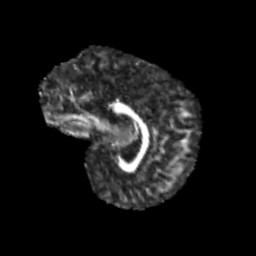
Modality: FA
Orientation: sagittal
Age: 10
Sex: female
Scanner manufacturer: siemens
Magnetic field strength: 3 T
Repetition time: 3.8 s
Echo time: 0.07 s